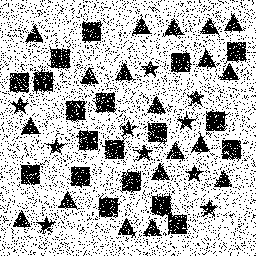
Squares: 19
Triangles: 19
Stars: 10
Total shapes: 48